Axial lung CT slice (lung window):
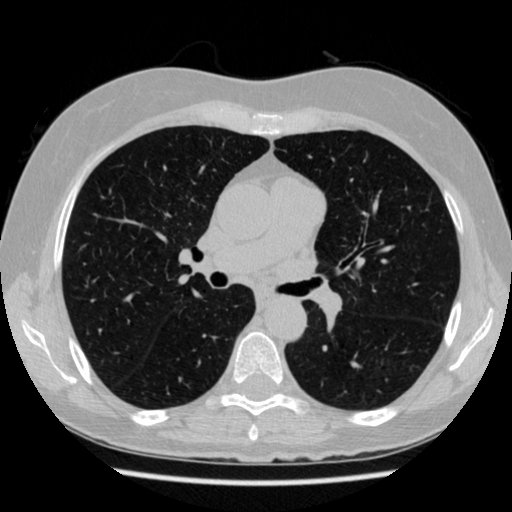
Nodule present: no